Field crop: maize
Growth stage: 2
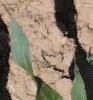
Species: maize